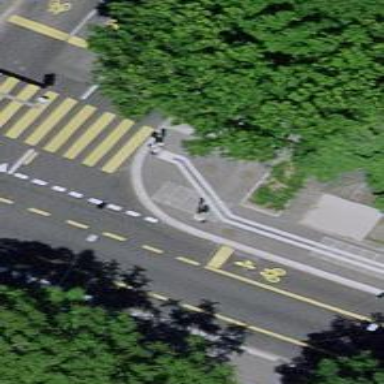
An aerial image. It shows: Kerb barrier.